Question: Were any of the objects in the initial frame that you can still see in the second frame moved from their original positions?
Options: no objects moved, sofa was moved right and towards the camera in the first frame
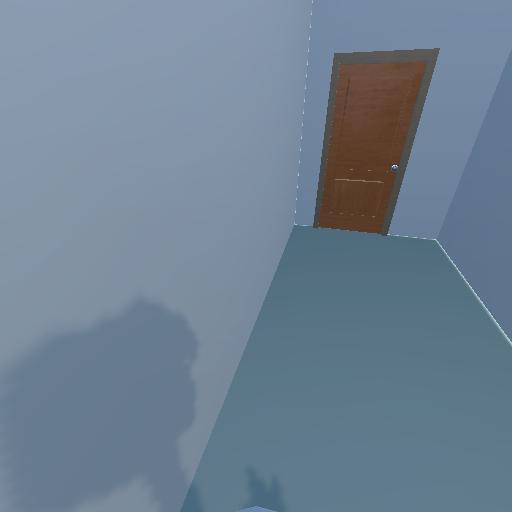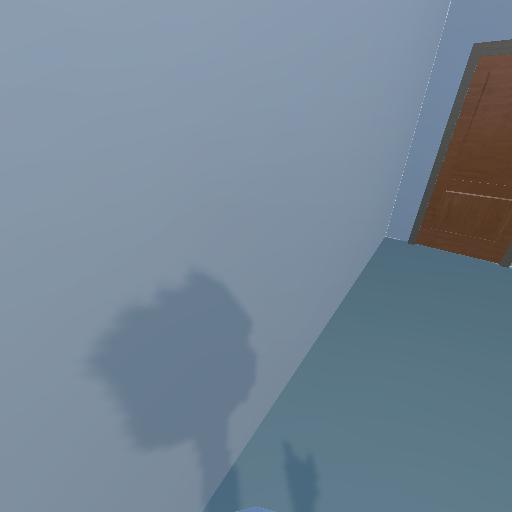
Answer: no objects moved